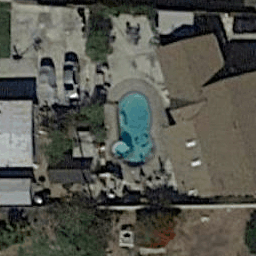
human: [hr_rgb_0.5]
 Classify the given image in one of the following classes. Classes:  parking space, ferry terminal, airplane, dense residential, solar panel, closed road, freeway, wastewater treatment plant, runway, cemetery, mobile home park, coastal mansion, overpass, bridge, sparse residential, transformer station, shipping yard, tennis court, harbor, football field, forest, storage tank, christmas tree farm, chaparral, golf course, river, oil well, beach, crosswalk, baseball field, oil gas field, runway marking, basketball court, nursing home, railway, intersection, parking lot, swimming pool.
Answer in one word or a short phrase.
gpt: swimming pool